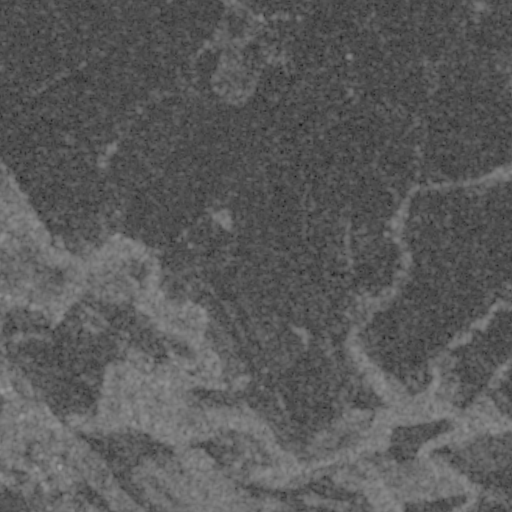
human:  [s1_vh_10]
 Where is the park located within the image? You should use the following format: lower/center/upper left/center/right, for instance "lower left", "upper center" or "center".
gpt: The park is located in the lower left of the image.
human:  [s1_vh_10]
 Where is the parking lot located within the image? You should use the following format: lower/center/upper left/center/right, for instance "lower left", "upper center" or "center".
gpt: The parking lot is located in the lower left of the image.
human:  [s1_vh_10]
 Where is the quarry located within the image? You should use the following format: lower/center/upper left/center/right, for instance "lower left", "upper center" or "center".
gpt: The quarry is located in the upper center of the image.
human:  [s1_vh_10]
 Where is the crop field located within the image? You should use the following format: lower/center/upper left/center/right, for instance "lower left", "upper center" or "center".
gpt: There is no crop field in the image.

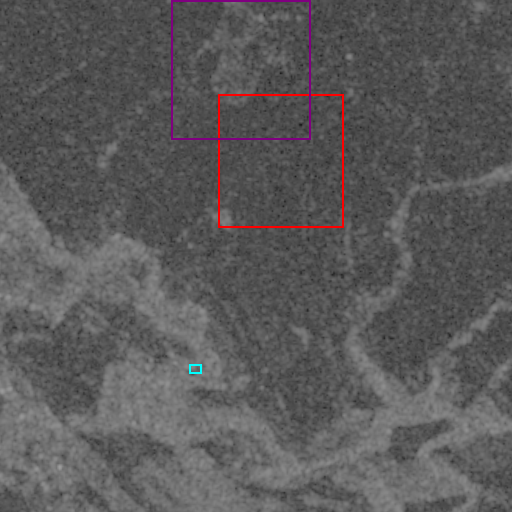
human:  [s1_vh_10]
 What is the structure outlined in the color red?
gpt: The structure outlined in red is a crop field.
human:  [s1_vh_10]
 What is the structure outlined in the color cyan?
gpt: The structure outlined in cyan is a park.
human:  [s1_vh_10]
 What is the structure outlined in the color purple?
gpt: The structure outlined in purple is a quarry.
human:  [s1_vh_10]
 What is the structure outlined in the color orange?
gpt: There is no orange outline.